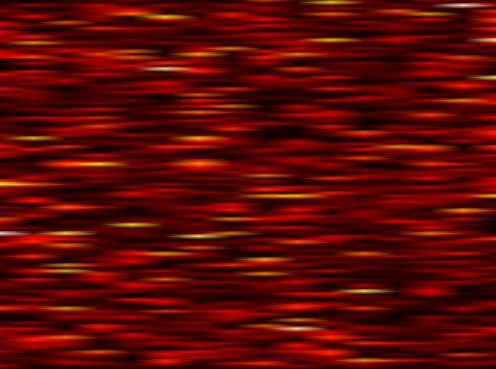
Label: OFDM